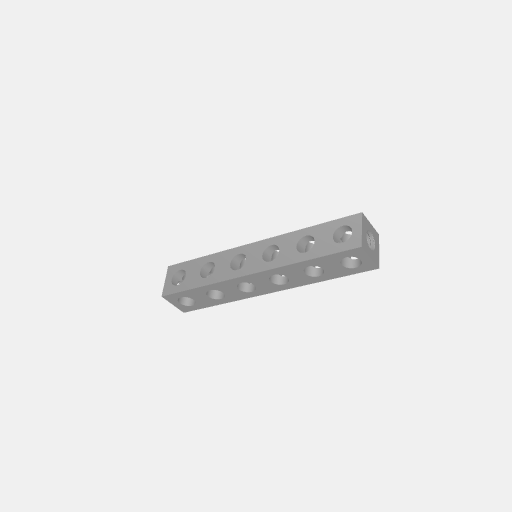
Part: SquareBeam6H